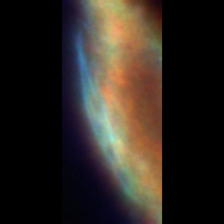
Taxon: Unknown_full_image
Group: Unknown